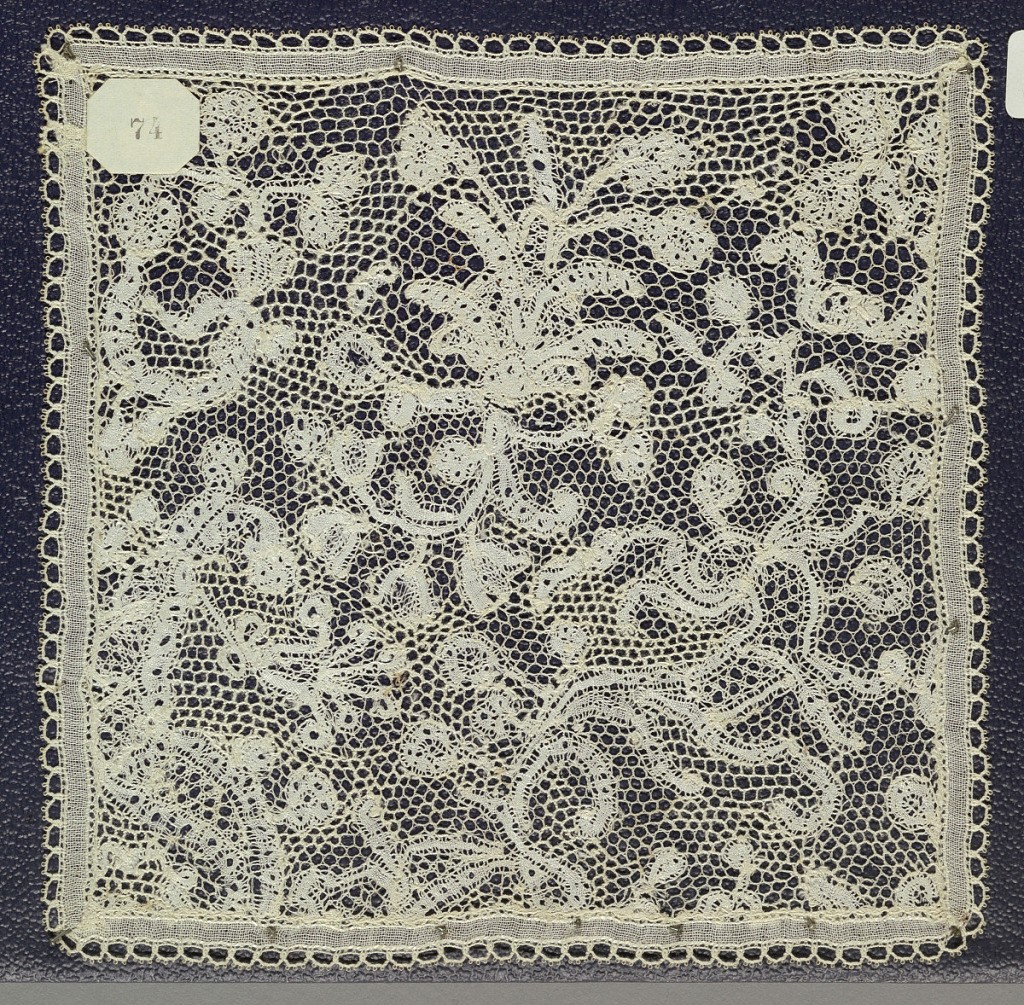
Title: Square
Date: late 18th century
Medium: Technique: bobbin lace
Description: Bobbin lace square, floral forms; late 18th century Bruges